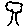
Label: tree